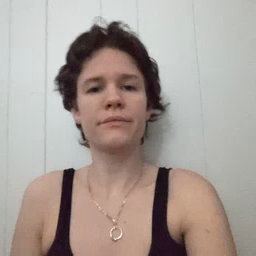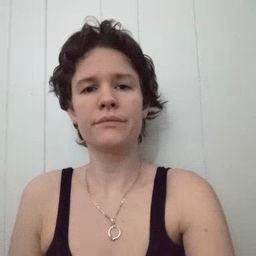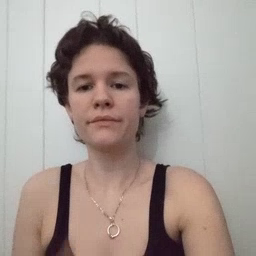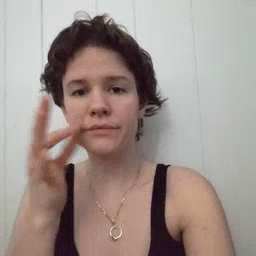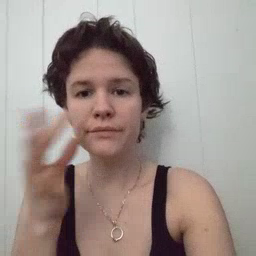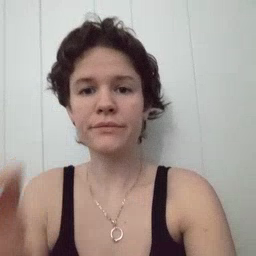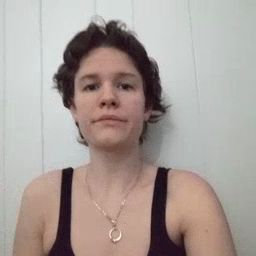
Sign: cat